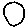
Label: circle